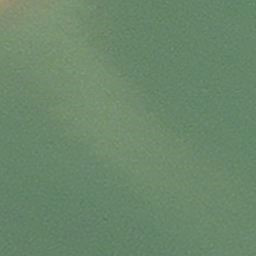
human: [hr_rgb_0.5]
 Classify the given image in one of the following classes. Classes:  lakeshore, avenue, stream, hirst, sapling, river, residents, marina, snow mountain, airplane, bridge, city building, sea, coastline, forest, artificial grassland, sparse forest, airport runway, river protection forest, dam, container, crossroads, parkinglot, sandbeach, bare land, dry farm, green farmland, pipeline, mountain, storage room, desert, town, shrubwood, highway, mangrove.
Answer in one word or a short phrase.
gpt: sea